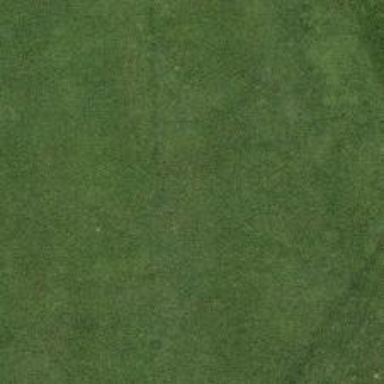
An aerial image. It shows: View of golf hole.